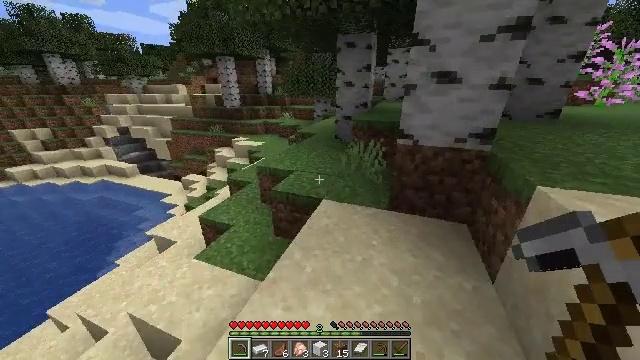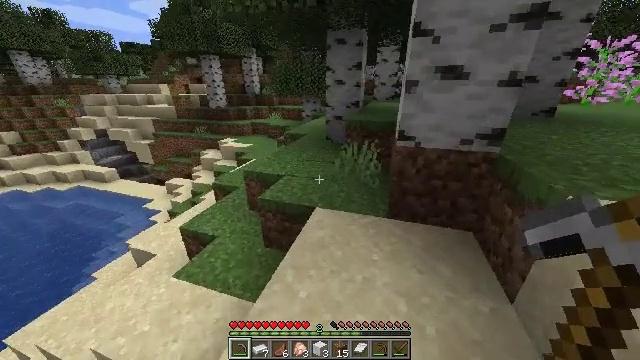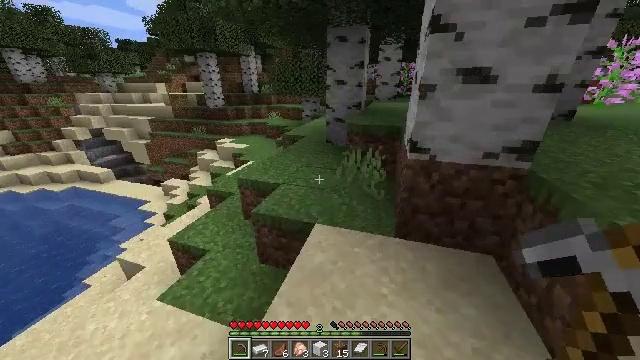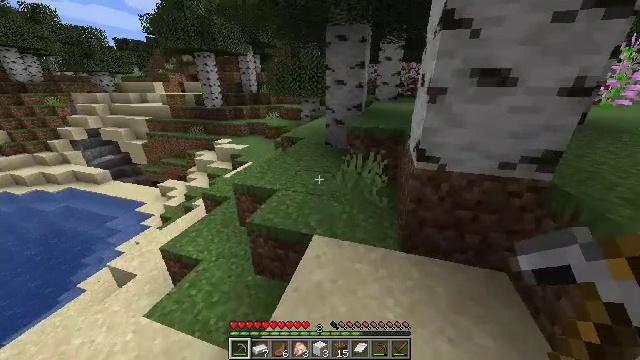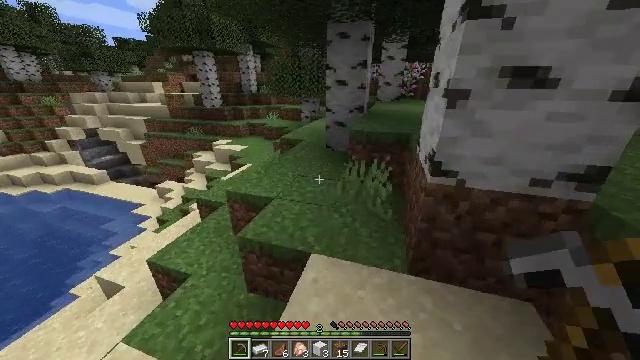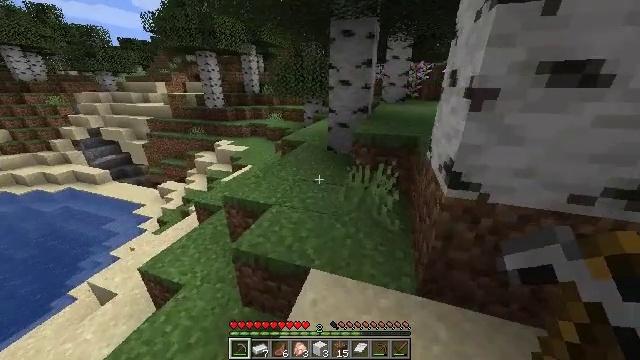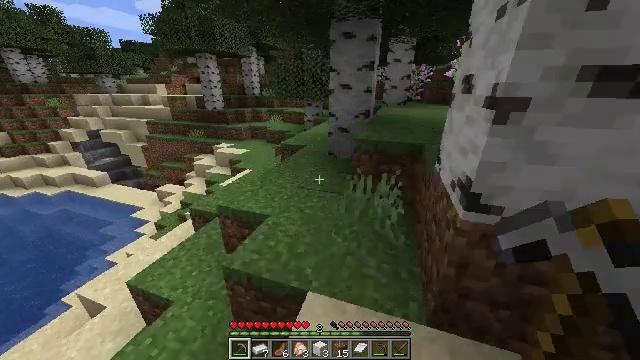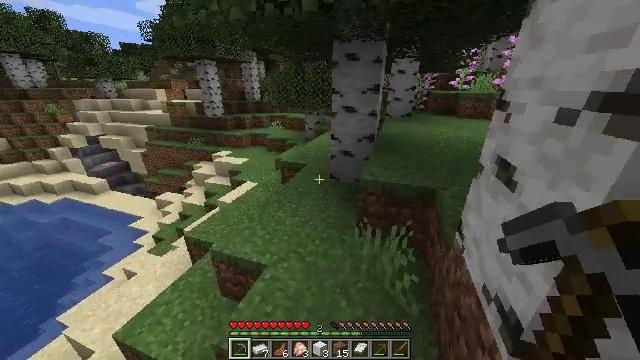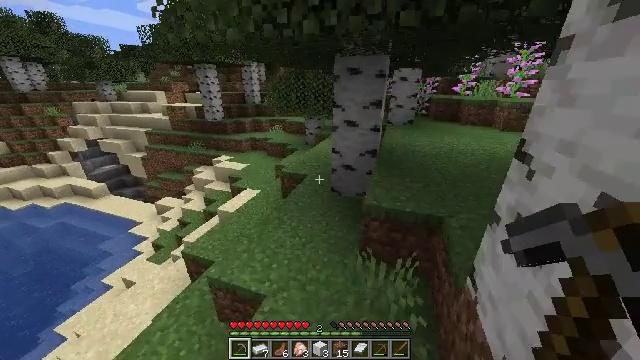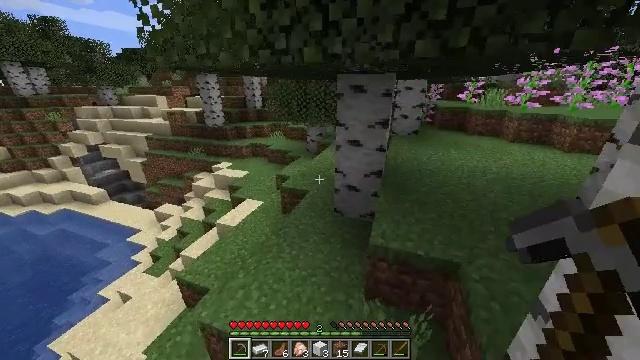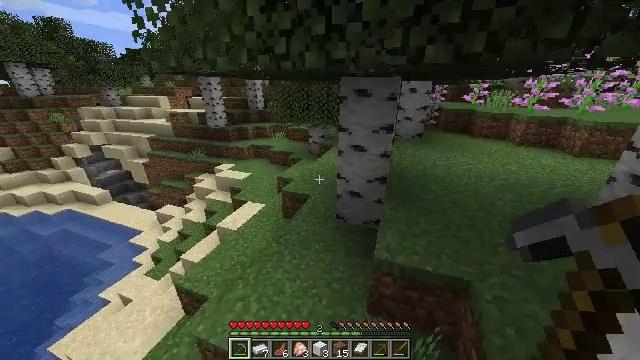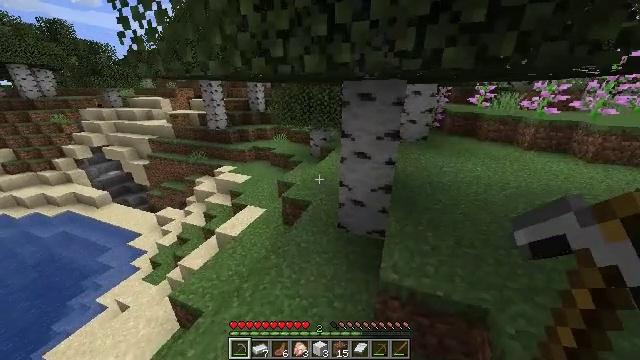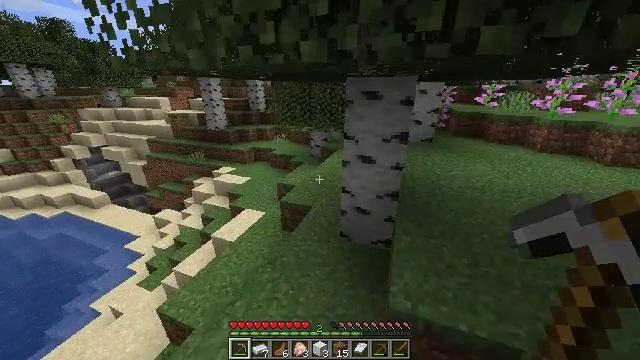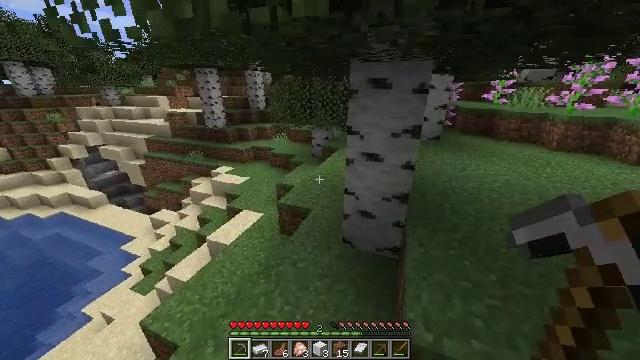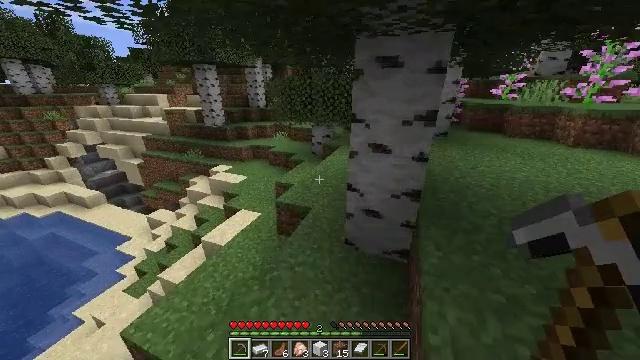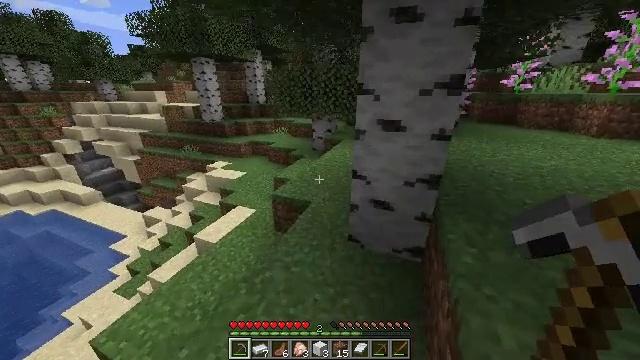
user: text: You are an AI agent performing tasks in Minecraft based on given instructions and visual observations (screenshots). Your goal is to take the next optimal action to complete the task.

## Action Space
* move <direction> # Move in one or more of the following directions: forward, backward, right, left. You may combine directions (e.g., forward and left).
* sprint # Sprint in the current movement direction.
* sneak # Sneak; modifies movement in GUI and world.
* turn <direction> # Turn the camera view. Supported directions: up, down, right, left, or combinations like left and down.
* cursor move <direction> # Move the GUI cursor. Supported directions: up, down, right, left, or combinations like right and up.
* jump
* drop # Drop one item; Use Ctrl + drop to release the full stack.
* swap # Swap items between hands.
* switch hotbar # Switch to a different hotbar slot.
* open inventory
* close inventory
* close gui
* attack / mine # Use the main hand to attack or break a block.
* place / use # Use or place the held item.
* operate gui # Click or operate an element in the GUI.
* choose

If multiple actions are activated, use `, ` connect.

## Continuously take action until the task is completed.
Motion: motion action
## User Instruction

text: Break the chest to retrieve items inside.
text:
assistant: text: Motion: move forward, turn right
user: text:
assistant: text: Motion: move forward
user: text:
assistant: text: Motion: move forward
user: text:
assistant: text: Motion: move forward
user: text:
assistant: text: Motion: move forward
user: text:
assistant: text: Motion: move forward, jump
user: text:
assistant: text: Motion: move forward, jump
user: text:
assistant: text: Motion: move forward, jump
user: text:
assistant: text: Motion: move forward, jump
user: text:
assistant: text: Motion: move forward, jump
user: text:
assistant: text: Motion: move forward
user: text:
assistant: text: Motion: move forward
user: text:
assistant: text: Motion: move forward
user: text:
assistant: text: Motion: move forward
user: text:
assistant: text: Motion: move forward
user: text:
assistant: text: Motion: move forward
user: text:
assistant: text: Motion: move forward
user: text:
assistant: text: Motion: move forward
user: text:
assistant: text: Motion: move forward, turn left
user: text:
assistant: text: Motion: move forward, turn left
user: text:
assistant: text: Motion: move forward
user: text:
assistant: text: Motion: move forward
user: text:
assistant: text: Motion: move forward
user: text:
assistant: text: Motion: move forward
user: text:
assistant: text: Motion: move forward
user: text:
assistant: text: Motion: move forward
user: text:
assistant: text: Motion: move forward
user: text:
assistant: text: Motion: move forward
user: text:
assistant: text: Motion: move forward
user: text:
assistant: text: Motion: move forward